Field crop: maize
Growth stage: 1
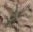
Species: salsola